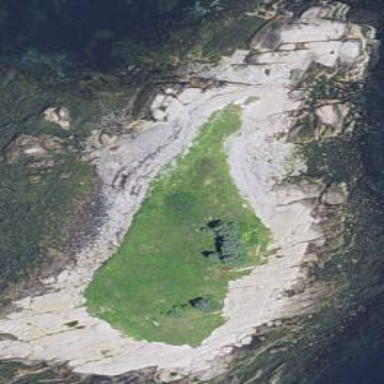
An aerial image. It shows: Islet along the coastline.